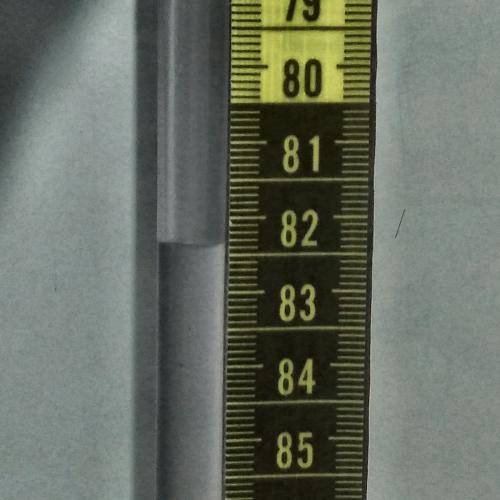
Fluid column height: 82.4 cm